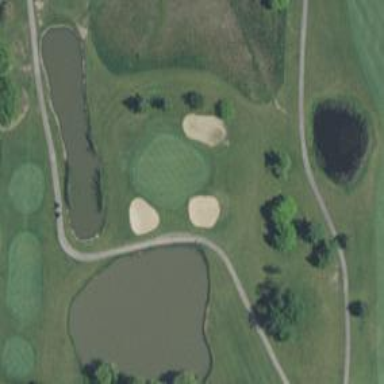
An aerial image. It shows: View of golf hole.